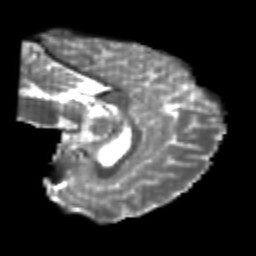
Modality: T2w
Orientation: sagittal
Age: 22
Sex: male
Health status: healthy
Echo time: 0.074 s